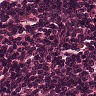
Metastatic tissue present: no